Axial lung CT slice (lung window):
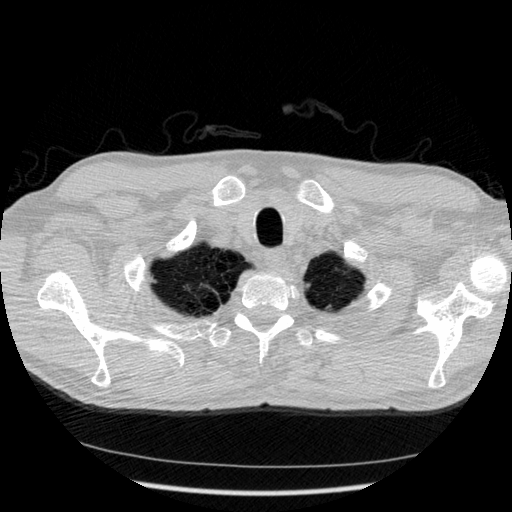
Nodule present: no